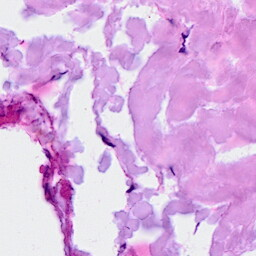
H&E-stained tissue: Breast